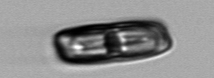
Label: Ephemera